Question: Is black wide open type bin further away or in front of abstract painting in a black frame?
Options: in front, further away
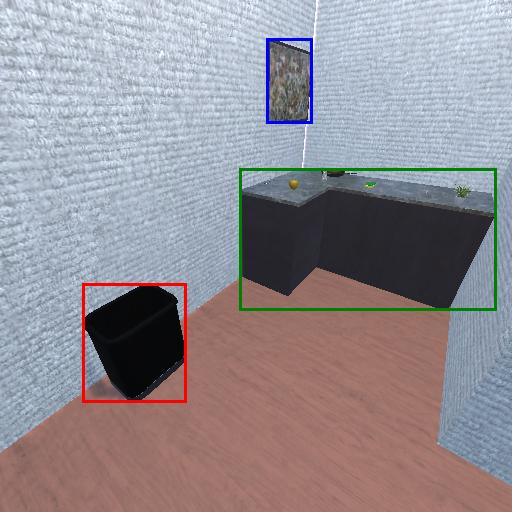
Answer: in front